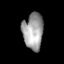
Tissue: lung
Cell type: Others
Senescence score: 0.1935
Nuclear area (px): 728
Mean DAPI intensity: 158.485